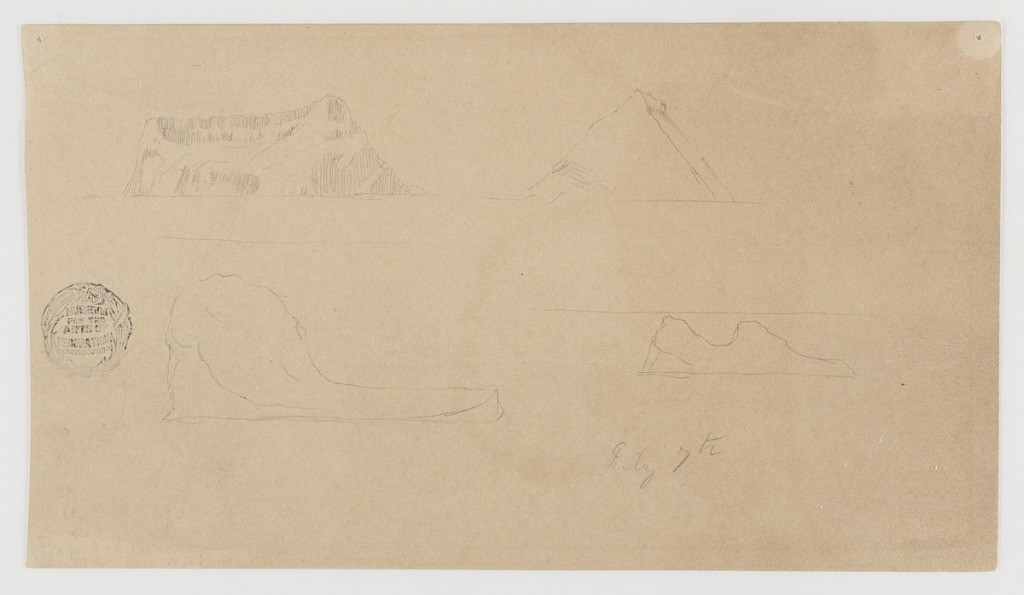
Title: Four Floating Icebergs, Canada
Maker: Frederic Edwin Church, American, 1826–1900
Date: July 7, 1859
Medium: Graphite on light brown wove paper
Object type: Drawing
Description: Seascape sketch showing four views of floating icebergs off the coast of Newfoundland and Labrador, Canada. At upper left, a tall, precipitous iceberg is shaded in some detail; at upper right, a pyramidal iceberg is shown; at lower right, an iceberg with two humps; and at lower left, an iceberg with a large, round portion at left flattening to a long, flat area at right (like a duck's head, with its bill).